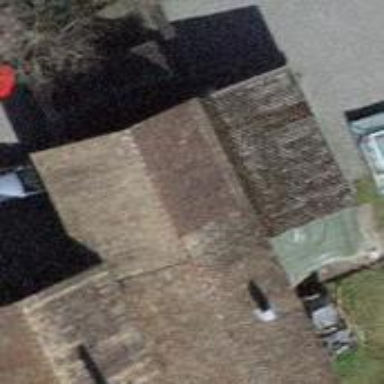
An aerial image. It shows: Building with tile roof.